三年级 · 度量几何学
正方形纸可以像如图这样折成两个完全相同的三角形, 每个三角形的面积是 (

厘米。

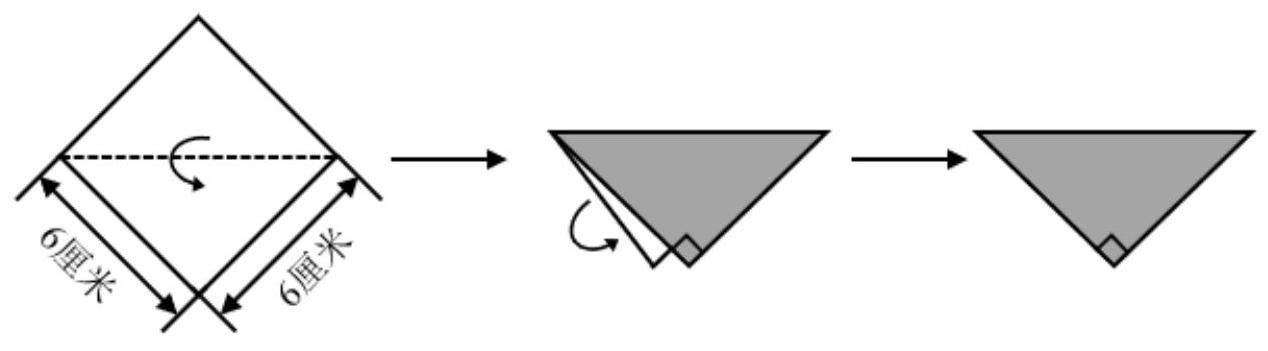
答案: 解18

【分析】根据题意可知, 正方形纸可以像如图这样折成两个完全相同的三角形, 则每个三角形的面积等于正方形纸的面积除以 2 , 据此根据正方形面积 $=$ 边长 $\times$ 边长, 代入数据计算求出正方形纸的面积,再除以 2 即可得解。

【详解】 $6 \times 6 \div 2$

$=36 \div 2$

$=18$ (平方厘米)

每个三角形的面积是 18 平方厘米。

【点睛】本题考查了图形的折叠问题以及正方形面积计算知识, 结合题意, 分析解答即可。